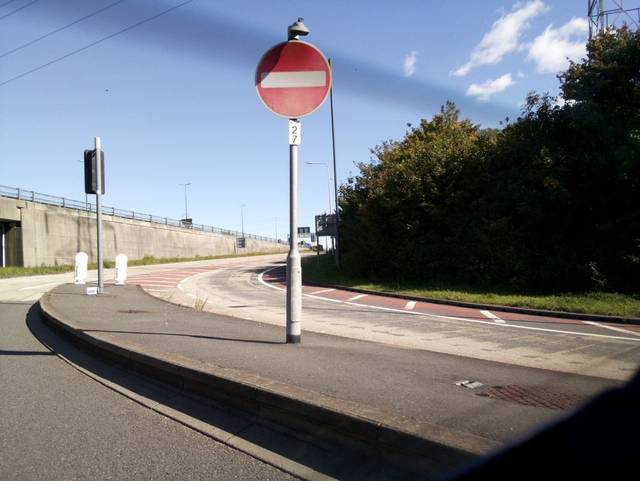
Region: United Kingdom
Coordinates: 51.602, -2.924